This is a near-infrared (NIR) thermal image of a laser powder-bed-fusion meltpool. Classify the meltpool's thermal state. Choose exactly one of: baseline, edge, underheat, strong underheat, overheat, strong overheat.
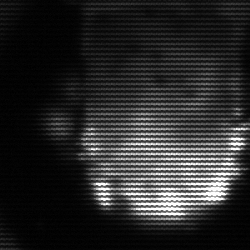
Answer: baseline